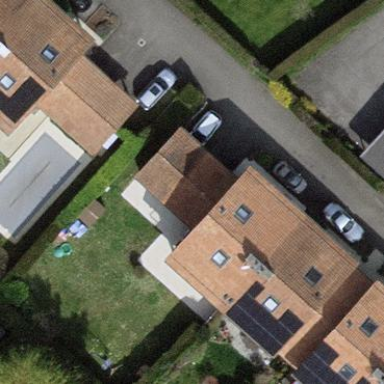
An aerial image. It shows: View of roof of building.